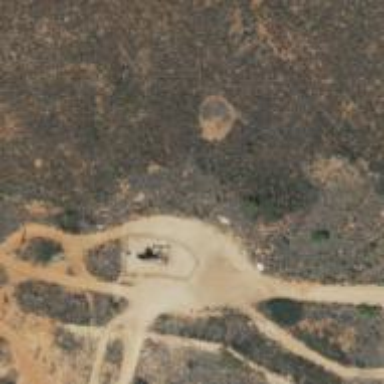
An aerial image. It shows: Petroleum well.